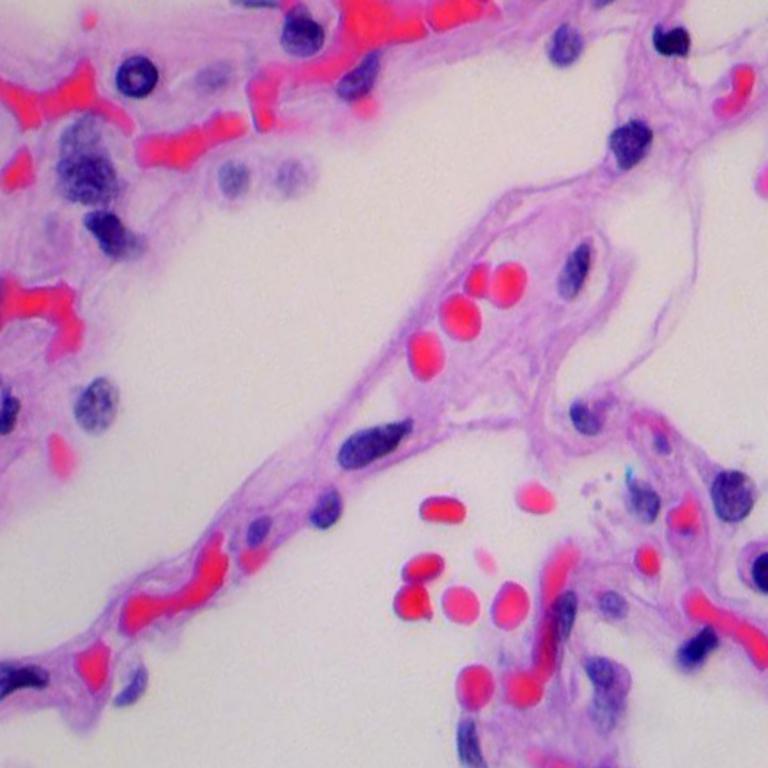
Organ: lung
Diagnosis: benign